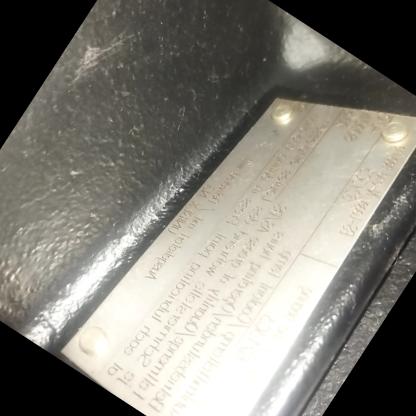
Klasa: tabliczka-znamionowa